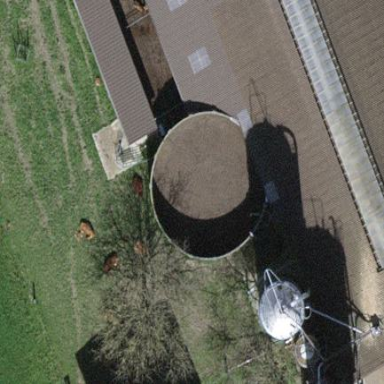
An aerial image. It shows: Storage tank that is man-made.